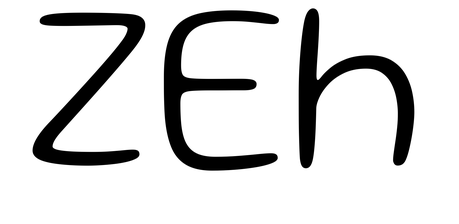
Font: Gluten_ExtraLight